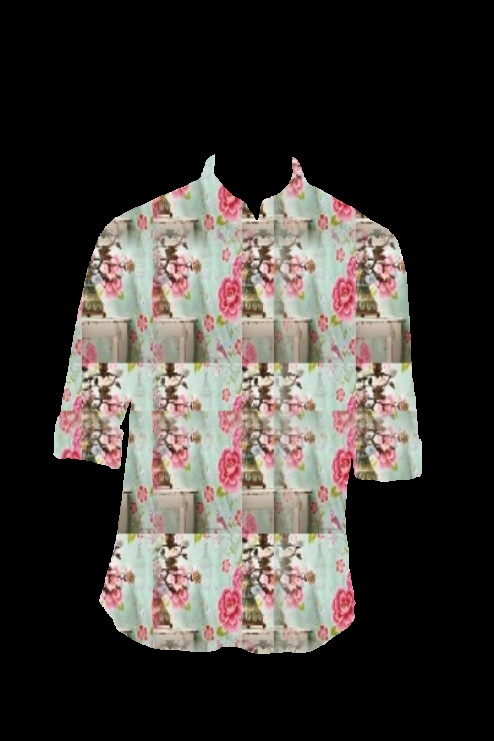
pink rose print button up tee